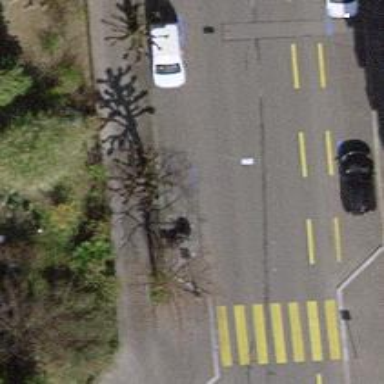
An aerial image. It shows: Avenue lined with trees.